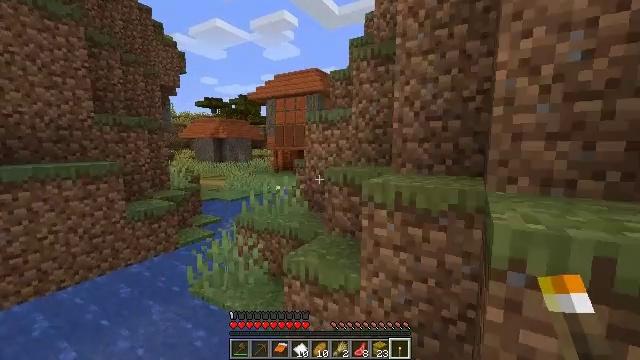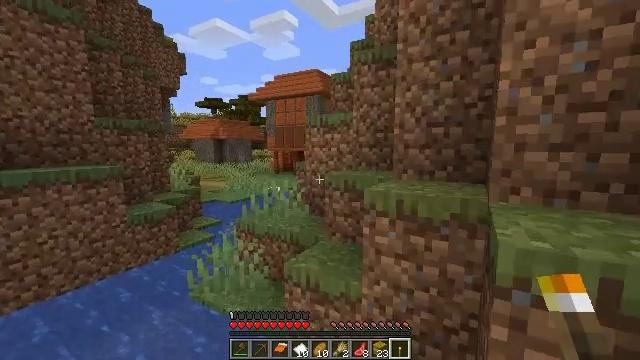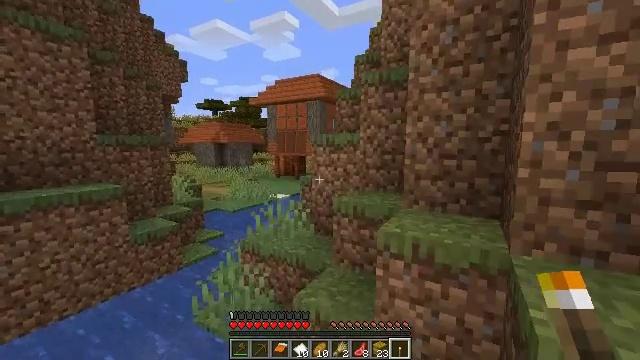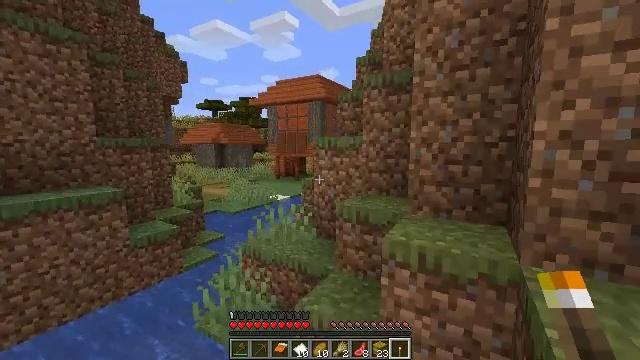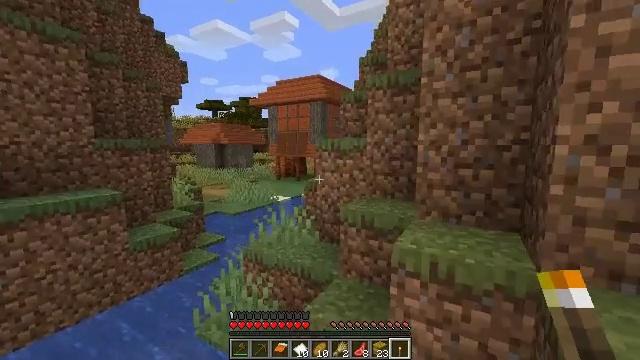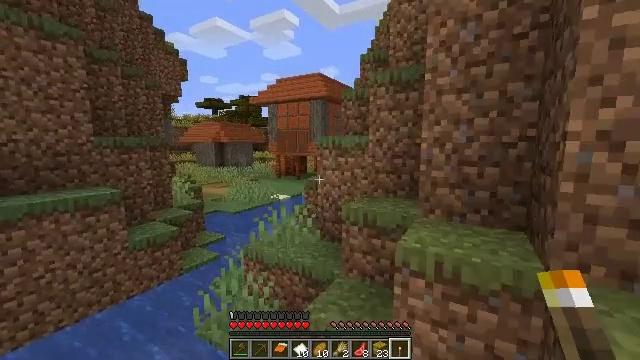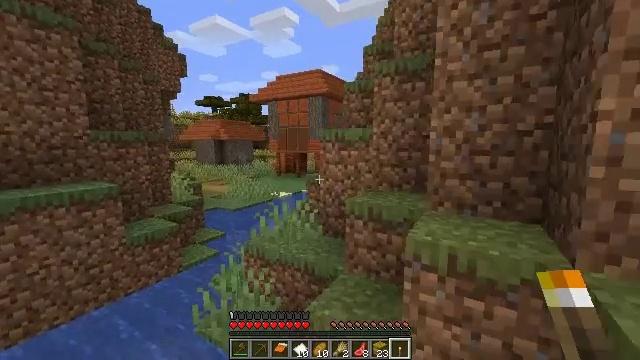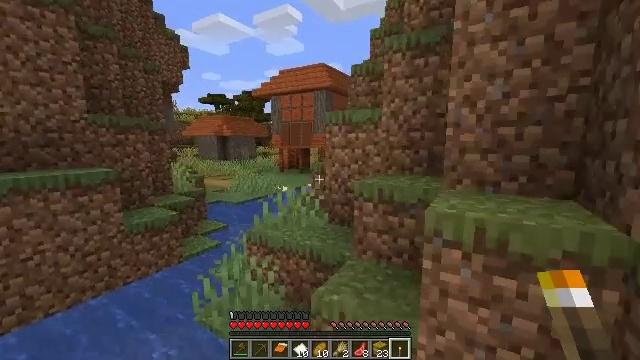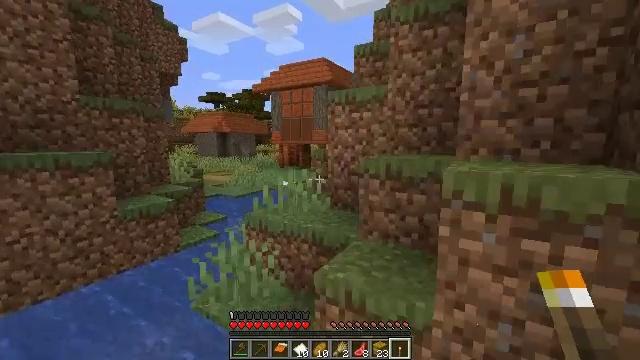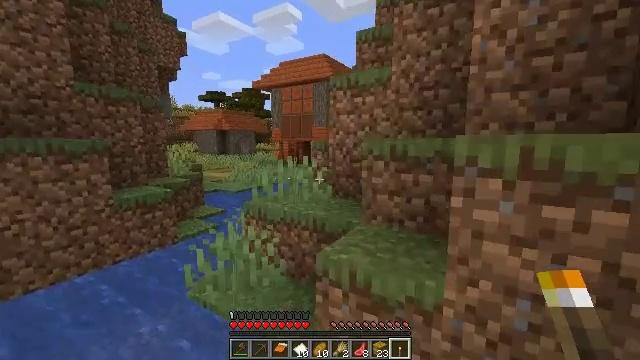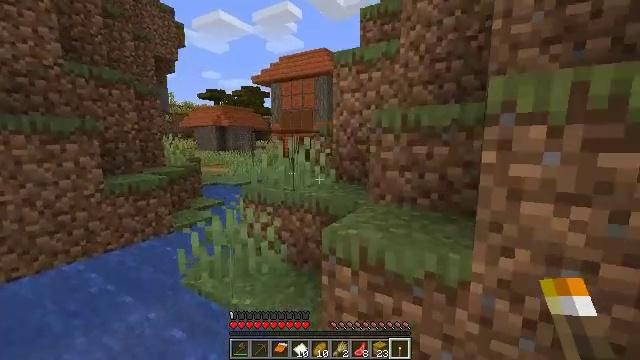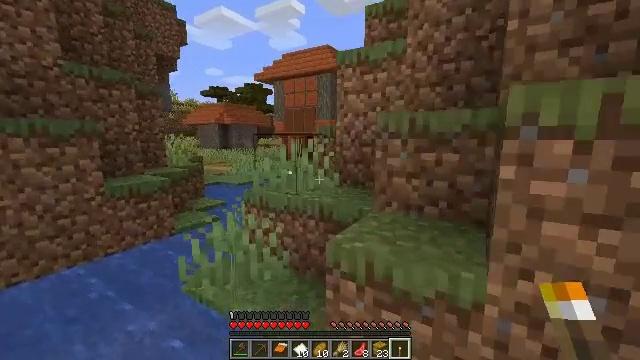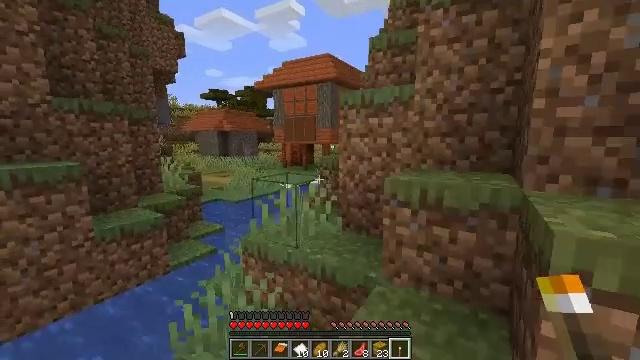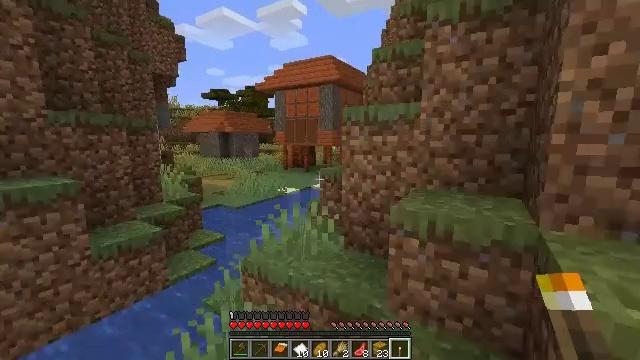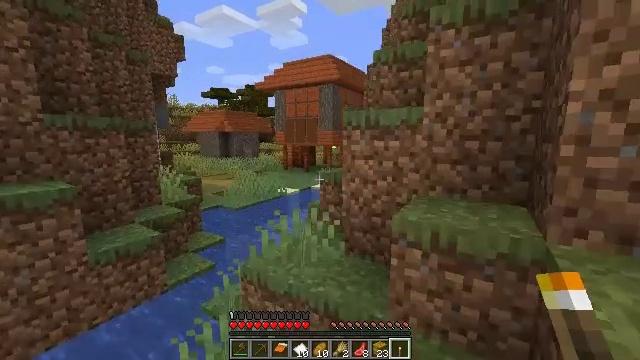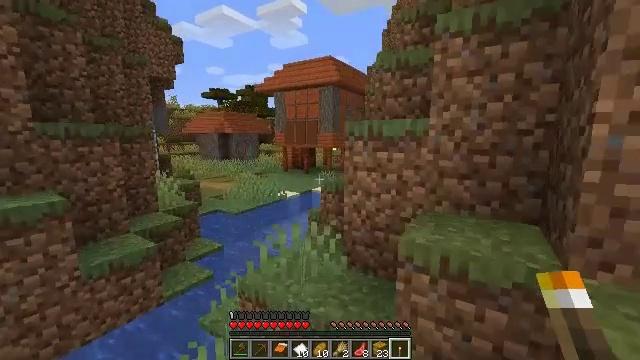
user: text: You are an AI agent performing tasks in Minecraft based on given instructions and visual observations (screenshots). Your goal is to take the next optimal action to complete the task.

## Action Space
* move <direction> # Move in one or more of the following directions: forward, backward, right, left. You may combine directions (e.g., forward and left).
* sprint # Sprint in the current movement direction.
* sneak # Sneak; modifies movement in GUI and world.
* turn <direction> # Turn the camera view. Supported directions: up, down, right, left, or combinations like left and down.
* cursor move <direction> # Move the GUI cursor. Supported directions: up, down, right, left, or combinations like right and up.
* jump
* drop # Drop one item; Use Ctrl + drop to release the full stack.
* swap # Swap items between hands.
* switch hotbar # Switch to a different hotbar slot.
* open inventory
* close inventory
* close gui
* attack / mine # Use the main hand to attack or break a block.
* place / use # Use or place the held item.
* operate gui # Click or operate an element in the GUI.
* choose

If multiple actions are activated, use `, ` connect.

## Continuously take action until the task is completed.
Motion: motion action
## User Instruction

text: Gather the blast furnace into your inventory.
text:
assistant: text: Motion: move forward, jump
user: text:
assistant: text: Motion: move forward, jump
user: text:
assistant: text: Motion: move forward, jump
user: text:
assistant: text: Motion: move forward, jump
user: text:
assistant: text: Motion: move forward, jump
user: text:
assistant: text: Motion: move forward, jump
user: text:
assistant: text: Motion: move forward, jump
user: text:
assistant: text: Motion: move forward, jump
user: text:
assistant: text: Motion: move forward
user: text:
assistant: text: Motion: move forward, jump
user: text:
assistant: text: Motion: move forward, jump
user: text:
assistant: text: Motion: move forward, jump
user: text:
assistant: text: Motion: move forward, jump
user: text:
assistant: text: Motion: move forward, jump
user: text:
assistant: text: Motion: move forward, jump
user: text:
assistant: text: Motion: move forward, jump
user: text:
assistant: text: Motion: move forward, jump
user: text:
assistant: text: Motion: move forward, jump
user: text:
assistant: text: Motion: move forward, jump
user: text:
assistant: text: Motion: move forward
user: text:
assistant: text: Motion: move forward, jump
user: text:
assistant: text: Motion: move forward, jump
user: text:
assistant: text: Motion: move forward, jump
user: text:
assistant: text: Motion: move forward, jump
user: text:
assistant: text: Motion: move forward, jump
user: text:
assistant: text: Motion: move forward, jump
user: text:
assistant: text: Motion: move forward, jump
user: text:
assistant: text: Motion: move forward, jump
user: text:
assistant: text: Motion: move forward, jump
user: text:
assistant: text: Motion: move forward, jump